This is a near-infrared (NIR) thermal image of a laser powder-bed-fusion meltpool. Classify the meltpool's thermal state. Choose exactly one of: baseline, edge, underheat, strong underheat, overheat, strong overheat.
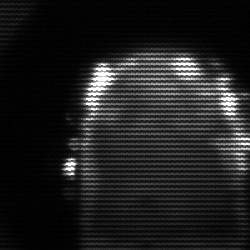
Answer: baseline